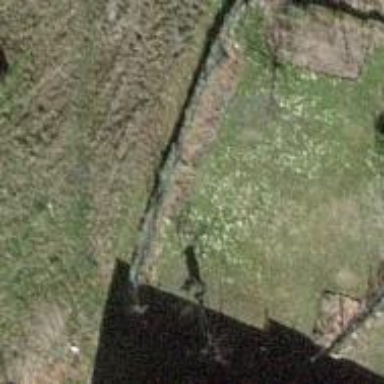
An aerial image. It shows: Wall is shown in the image.